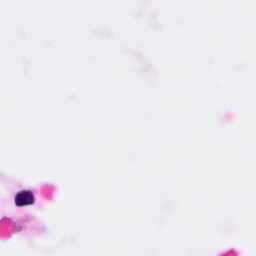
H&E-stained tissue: Pancreatic